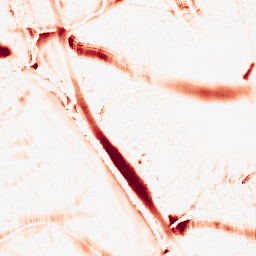
Category: morphological
Decomposition family: morphological_ellipse
Decomposition parameters: operation: opening
width: 30
height: 20
Upsampling method: fft_zeropad
Upsampling parameters: scale: 2
Upsampling scale: 2